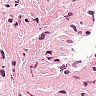
Metastatic tissue present: no